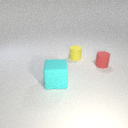
large cyan rubber cube in front of small yellow rubber cylinder